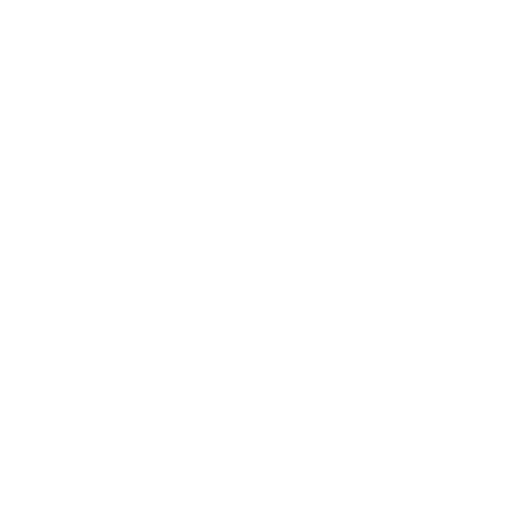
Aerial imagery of island in Massachusetts named Knapp Rock containing only open water